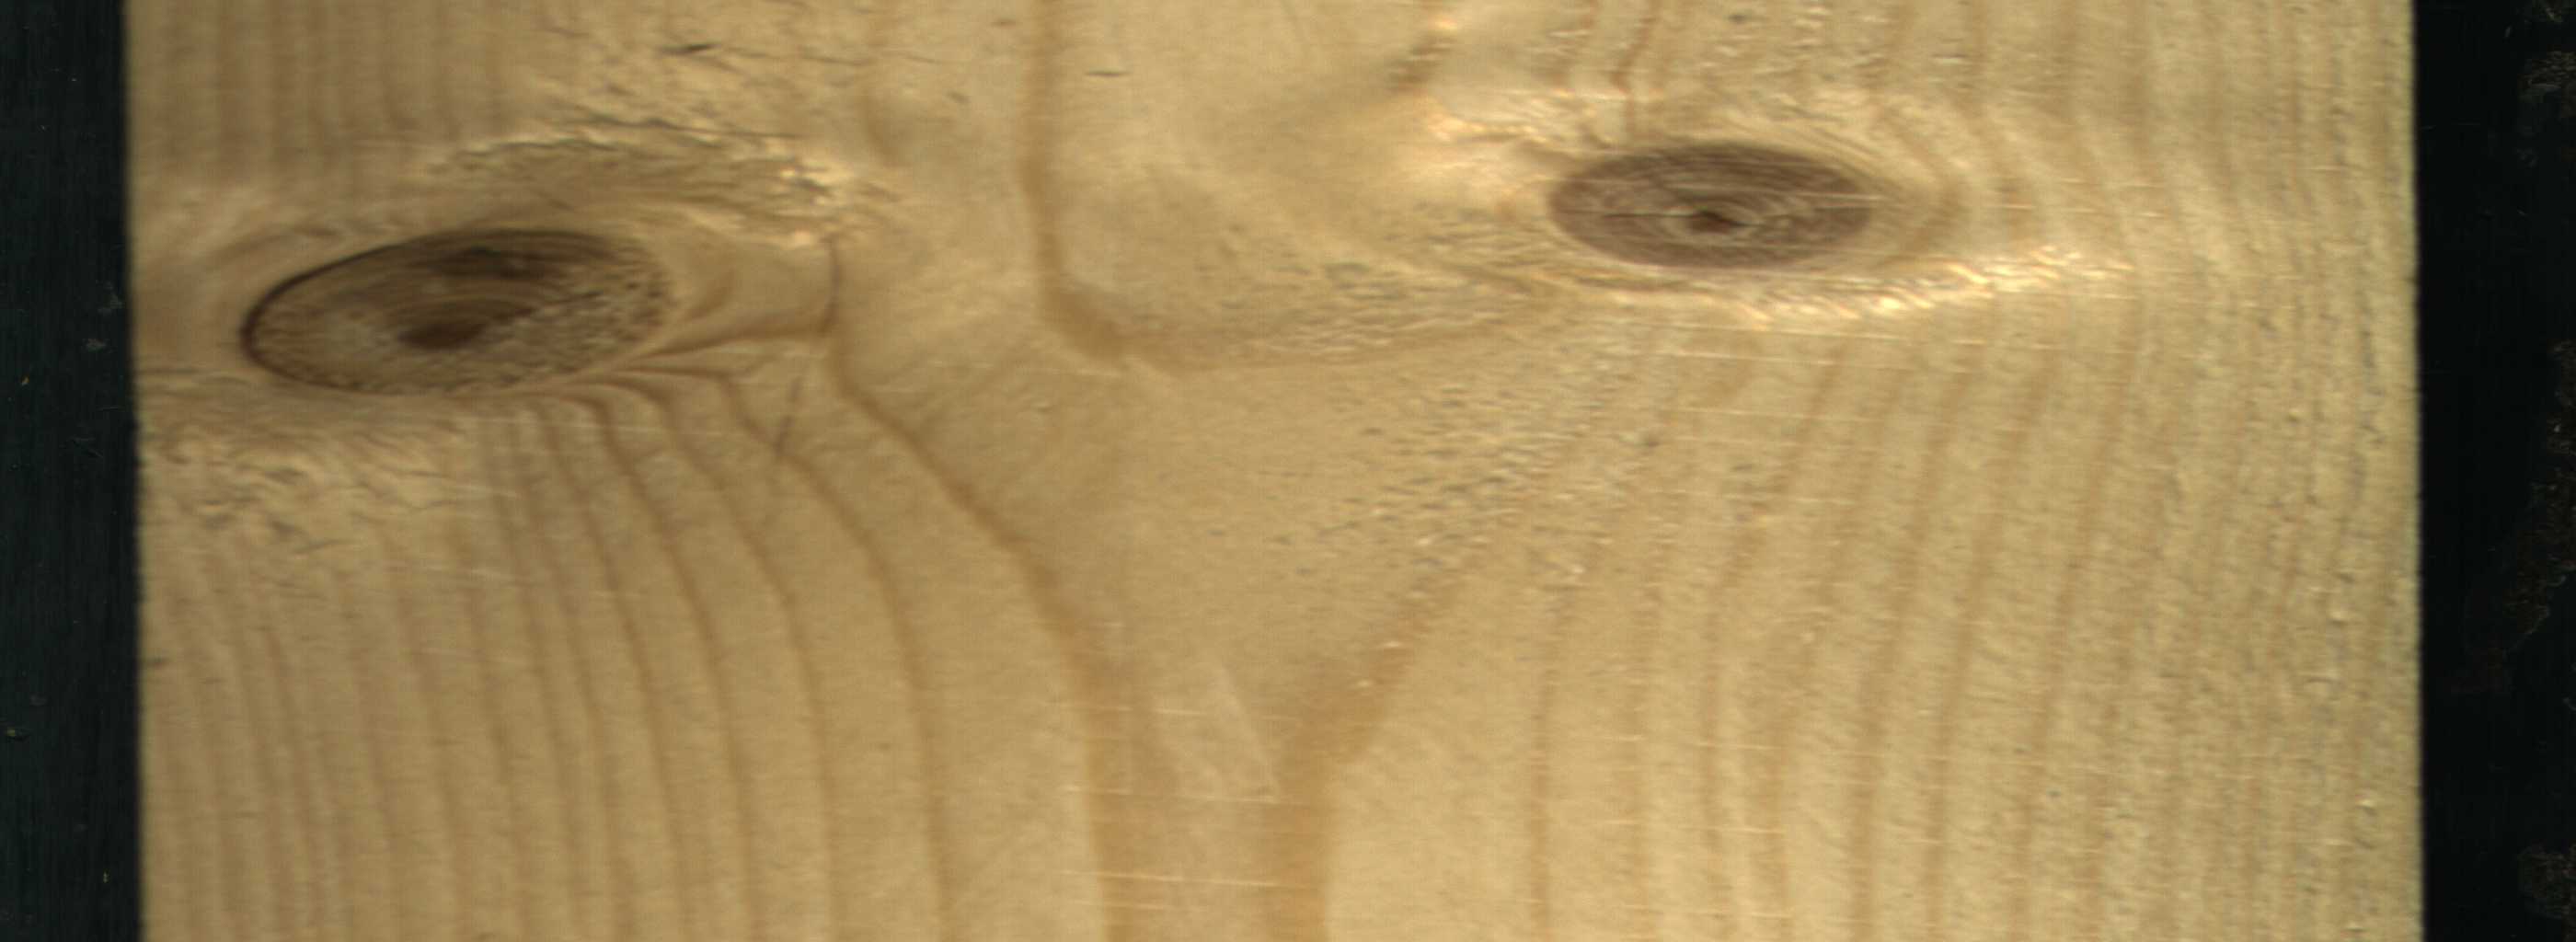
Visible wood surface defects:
Dead_Knot
Live_Knot